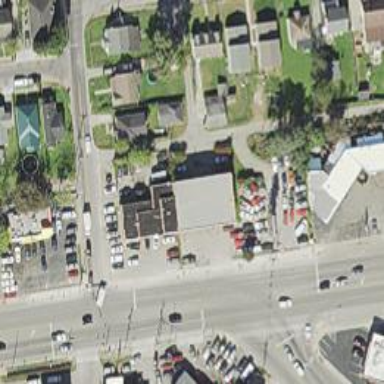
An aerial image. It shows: Alley classified as service road.